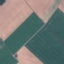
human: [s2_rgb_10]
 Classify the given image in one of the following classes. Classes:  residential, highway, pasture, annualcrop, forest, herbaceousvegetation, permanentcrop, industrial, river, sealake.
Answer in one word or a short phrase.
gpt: AnnualCrop